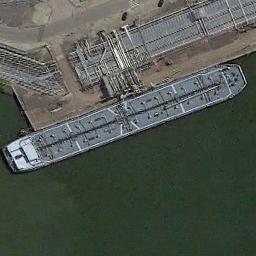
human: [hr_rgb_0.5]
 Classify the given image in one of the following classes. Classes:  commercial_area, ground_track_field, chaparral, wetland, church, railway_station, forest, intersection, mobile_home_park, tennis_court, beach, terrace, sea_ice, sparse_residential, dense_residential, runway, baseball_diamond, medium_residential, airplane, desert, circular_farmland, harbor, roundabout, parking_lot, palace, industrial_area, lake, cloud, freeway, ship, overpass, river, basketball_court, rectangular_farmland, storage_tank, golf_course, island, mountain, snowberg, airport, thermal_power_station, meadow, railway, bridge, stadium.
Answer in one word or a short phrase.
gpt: ship